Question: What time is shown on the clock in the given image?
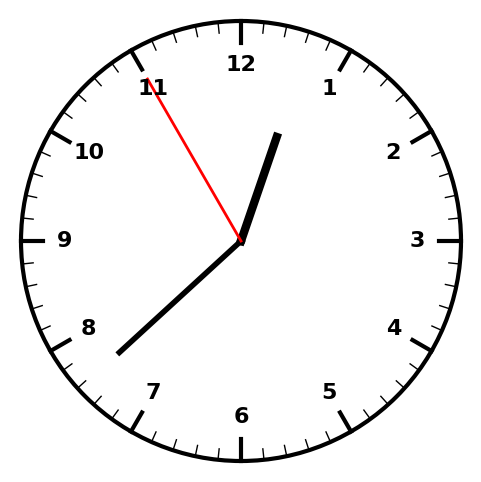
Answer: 12:37:55